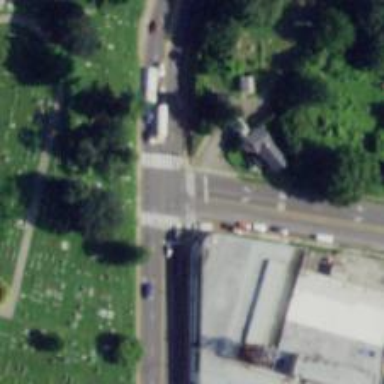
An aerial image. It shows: Zebra crossing for pedestrians.